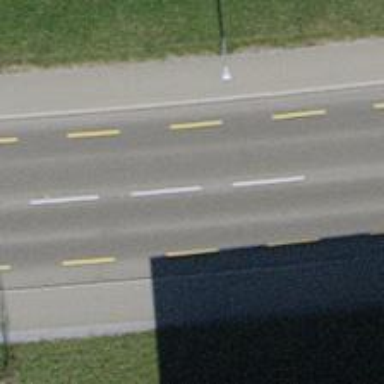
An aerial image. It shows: Primary road with asphalt surface and separate sidewalks. There is designated lane for cyclists on both sides.